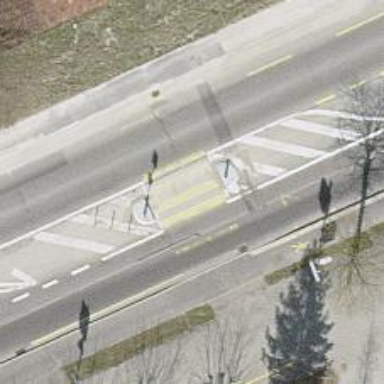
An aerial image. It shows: Uncontrolled zebra crossing on the road.